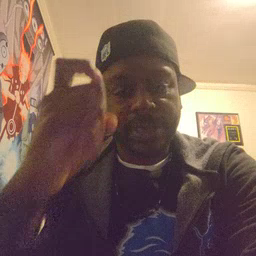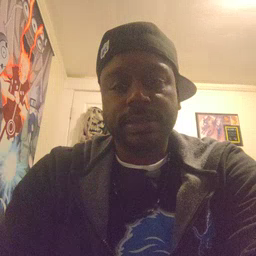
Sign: penny